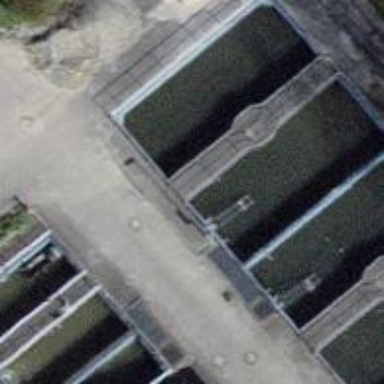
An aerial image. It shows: Body of wastewater.